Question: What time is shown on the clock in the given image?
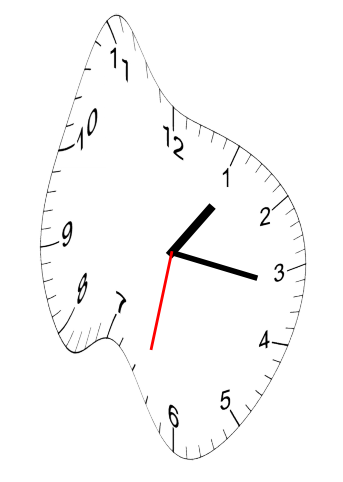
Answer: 01:16:32